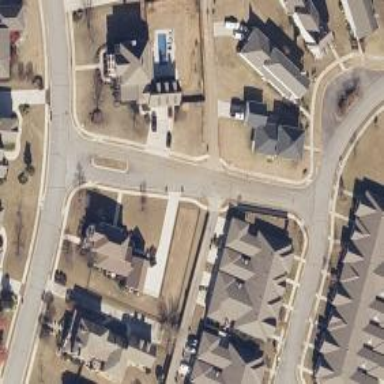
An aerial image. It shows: Residential road.